Question: I am trying to make a circular plot of several angles' occurrences in one graph similar to these ones:

The idea is to represent the distribution of each torsional angle (alpha, beta, etc.) with one circle. The higher the occurrence of that angle the darker the line within that circle.
My input file looks like this:
'''
1.00 14.01 171.64 -17.49 168.69 -150.94 10.27 -20.86 145.12 145.05 -7.43 -161.90 -5.87
2.00 18.15 -172.52 -7.12 162.23 164.93 11.60 -1.73 154.66 158.51 -27.71 -174.80 0.62
3.00 4.94 -167.07 -3.86 144.74 -164.88 -2.33 -19.91 145.94 148.27 -5.93 175.08 -12.85
4.00 -15.02 -150.01 -12.18 155.77 -143.32 2.34 -12.78 137.45 142.44 -18.65 165.76 14.60
5.00 -11.59 -154.16 -3.87 145.04 -170.26 11.28 -2.69 152.88 162.17 -28.51 -168.32 -9.84
'''
First column is just index number and columns 2-12 are the distributions of 12 angles I want to plot. My angle values go from -180:180. I can easily change my input data depending on what I need for r.
I am new to r and trying to do this using ggplot2. My main problem is I am not sure what is the best way to represent the distribution data in this case. One way that I thought of is to make 12 circles by ylim(c(1,12)) and represent each angle distribution by a rectangle with min and max distribution values as coordinates for that rectangle (so first column (or first angle) will be represented by a rectangle with ymin=1 and ymax=2, xmin=min(of column 1) and xmax=max(of column 1), etc.):
'''
data = read.table("myinputfile")
ggplot(data, aes(xvar=-180:180,y=data$V2)) +
ylim(c(1,13)) +
geom_rect(aes(ymin=1, ymax=2, xmin=min(data$V2), xmax=max(data$V2))) +
coord_polar()
'''
This way I just tried to do one angle (column) to see if it will work, but it did not.
I have also tried using 'geom_point' or 'geom_boxplot' (which are better to represent distribution data than 'geom_rect') but was unsuccessful.
Any insights, ideas, comments are greatly appreciated!
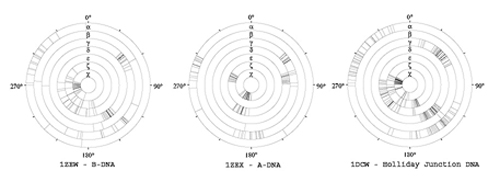
Answer: One possibility may be to use 'geom_segment'. First you need to 'melt' your data to a 'ggplot'-able long format. Let the angle values represent 'x' and 'xend' values. Then create 'y' and 'yend' values which put the different types of angles on separate circles. Here's something to begin with:
'''
library(reshape2)
library(ggplot2)
df2 <- melt(df, id.var = "V1")
df2$xend <- df2$value
df2$y <- as.numeric(as.factor(df2$variable))
df2$yend <- df2$y + 1
ggplot(data = df2, aes(x = value, xend = xend, y = y, yend = yend)) +
geom_segment() +
coord_polar() +
scale_x_continuous(breaks = seq(-180, 180, 45)) +
scale_y_continuous(breaks = min(df2$y):max(df2$yend)) +
theme_bw()
'''